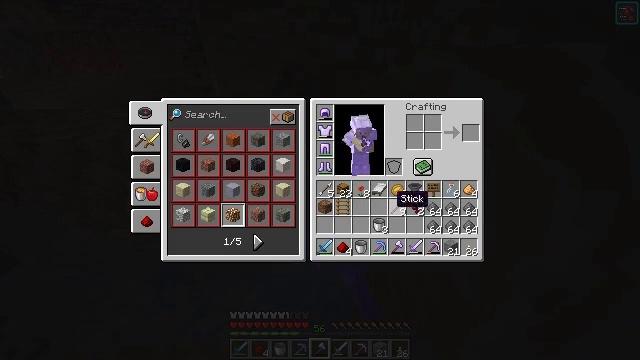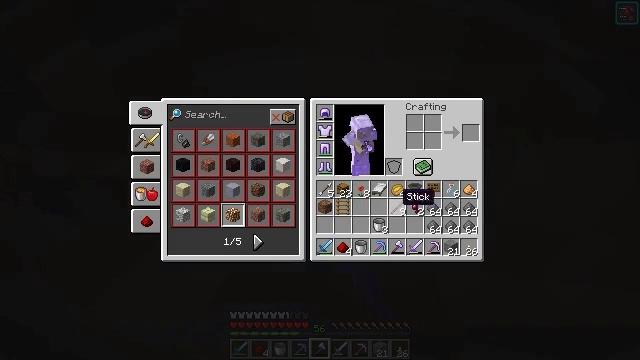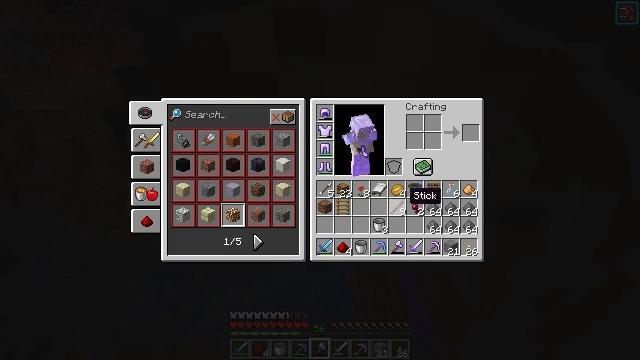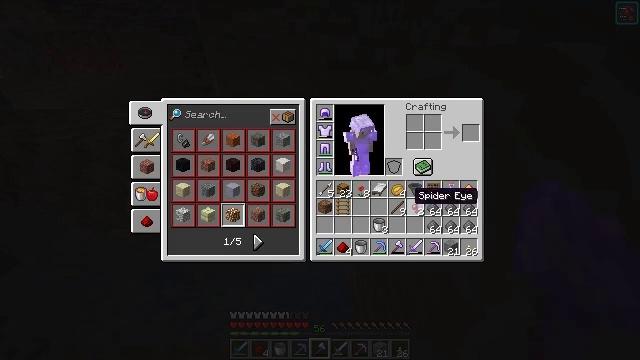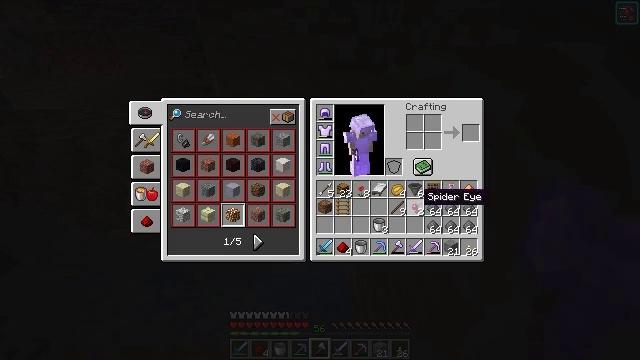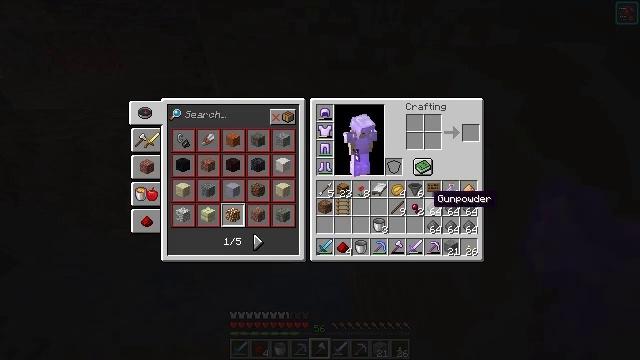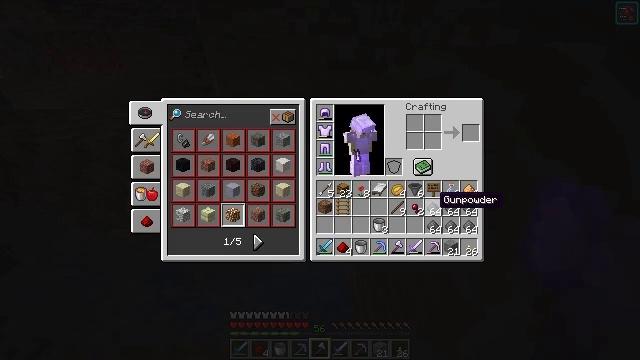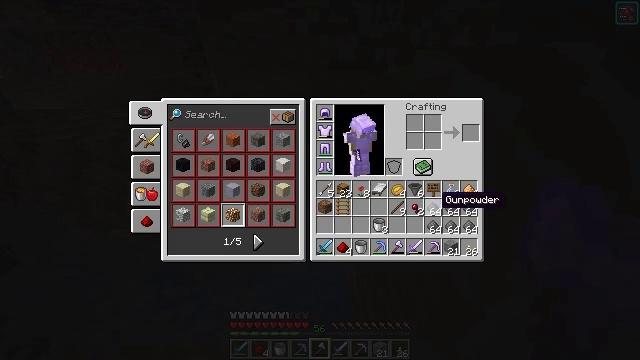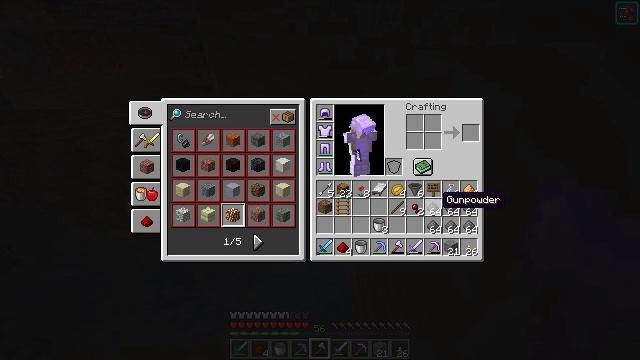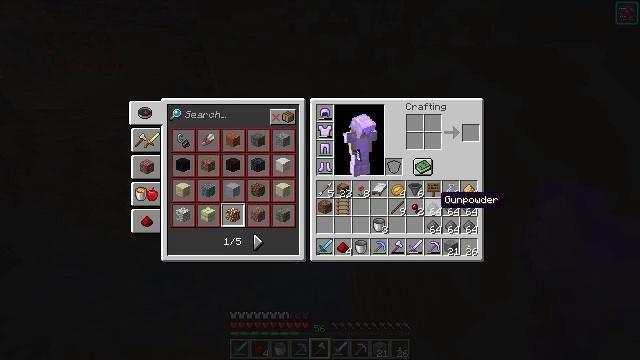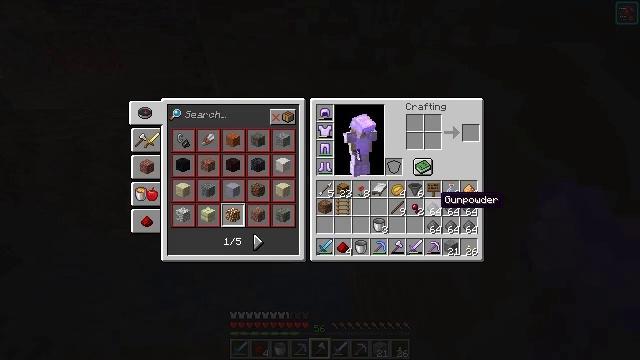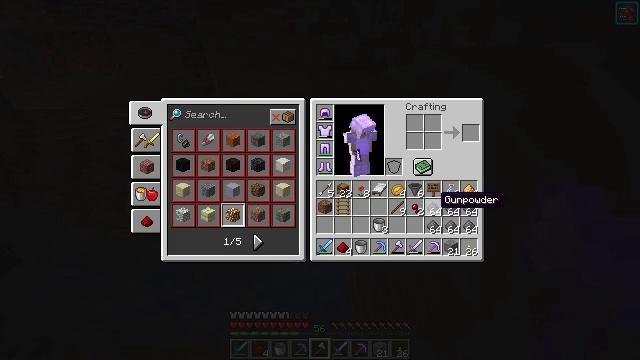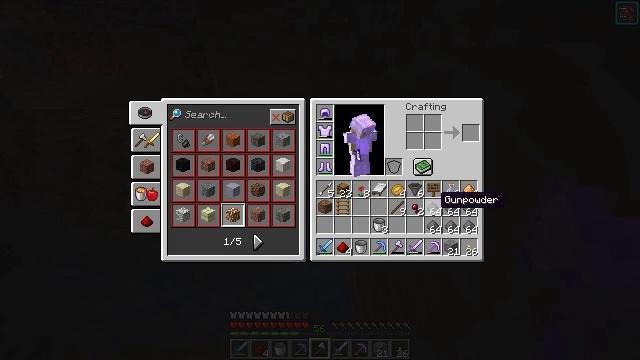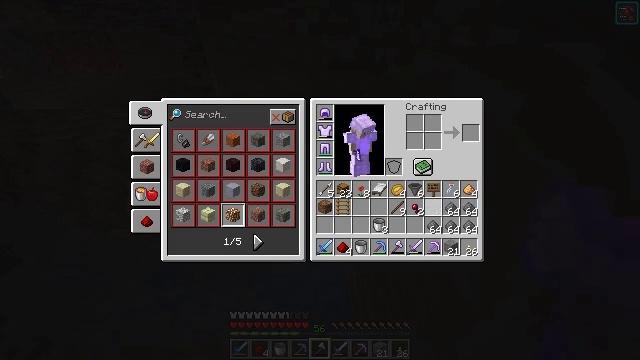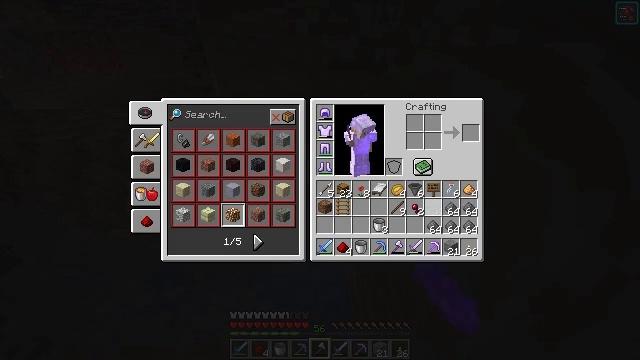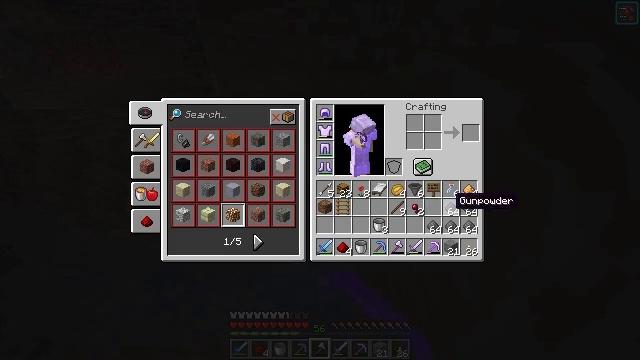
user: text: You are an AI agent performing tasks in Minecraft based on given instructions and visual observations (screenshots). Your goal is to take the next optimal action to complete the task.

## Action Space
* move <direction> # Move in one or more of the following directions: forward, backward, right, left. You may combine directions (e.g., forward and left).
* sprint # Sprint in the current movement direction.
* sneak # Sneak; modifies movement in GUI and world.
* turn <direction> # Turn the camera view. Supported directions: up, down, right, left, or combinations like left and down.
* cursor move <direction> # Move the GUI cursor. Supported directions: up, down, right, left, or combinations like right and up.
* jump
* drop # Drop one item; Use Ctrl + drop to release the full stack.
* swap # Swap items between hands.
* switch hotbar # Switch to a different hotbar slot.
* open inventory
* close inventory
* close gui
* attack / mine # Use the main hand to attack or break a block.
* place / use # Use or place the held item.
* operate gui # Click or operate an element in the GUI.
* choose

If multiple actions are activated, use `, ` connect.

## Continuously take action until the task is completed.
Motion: motion action
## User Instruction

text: Remove gunpowder from the inventory.
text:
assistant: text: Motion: sprint
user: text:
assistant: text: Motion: sprint, cursor move right
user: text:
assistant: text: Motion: sprint
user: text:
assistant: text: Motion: sprint, cursor move right
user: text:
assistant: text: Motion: sprint, cursor move right
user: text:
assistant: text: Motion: sprint
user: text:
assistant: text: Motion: sprint
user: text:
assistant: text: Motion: sprint
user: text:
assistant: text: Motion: sprint
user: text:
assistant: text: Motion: sprint
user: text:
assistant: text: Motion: sprint
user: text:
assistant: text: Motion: sprint
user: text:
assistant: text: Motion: sprint, drop
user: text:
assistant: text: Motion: sprint, drop
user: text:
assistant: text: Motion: sprint, cursor move right
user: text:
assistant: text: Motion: sprint
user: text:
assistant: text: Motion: sprint
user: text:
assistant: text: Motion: sprint, drop
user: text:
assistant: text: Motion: sprint, drop
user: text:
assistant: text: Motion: sprint, cursor move right
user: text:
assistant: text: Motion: sprint
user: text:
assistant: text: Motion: sprint, drop
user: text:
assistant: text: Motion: sprint, drop
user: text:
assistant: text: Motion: sprint, drop
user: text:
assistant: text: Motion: sprint, cursor move down
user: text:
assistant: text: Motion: sprint
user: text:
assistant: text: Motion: sprint, drop
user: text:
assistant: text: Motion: sprint, drop
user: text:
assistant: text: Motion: sprint
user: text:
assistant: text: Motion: sprint